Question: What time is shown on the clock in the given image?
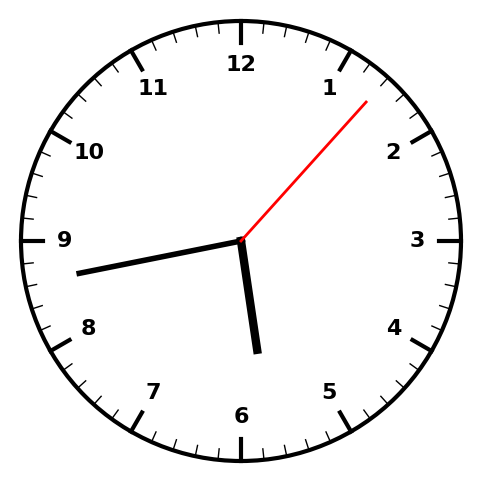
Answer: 05:43:07